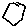
Label: hexagon